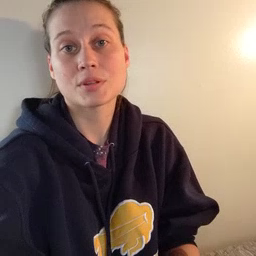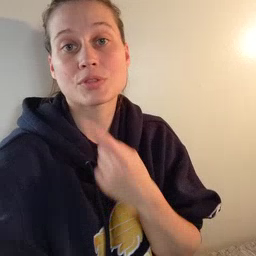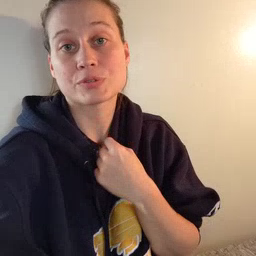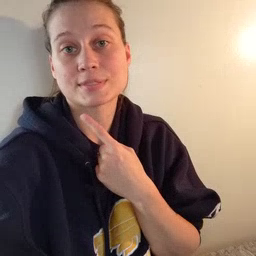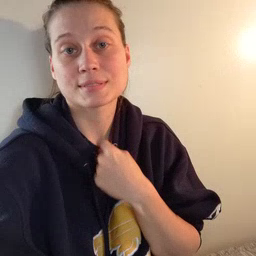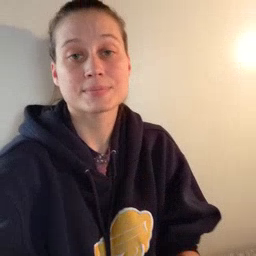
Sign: thirsty